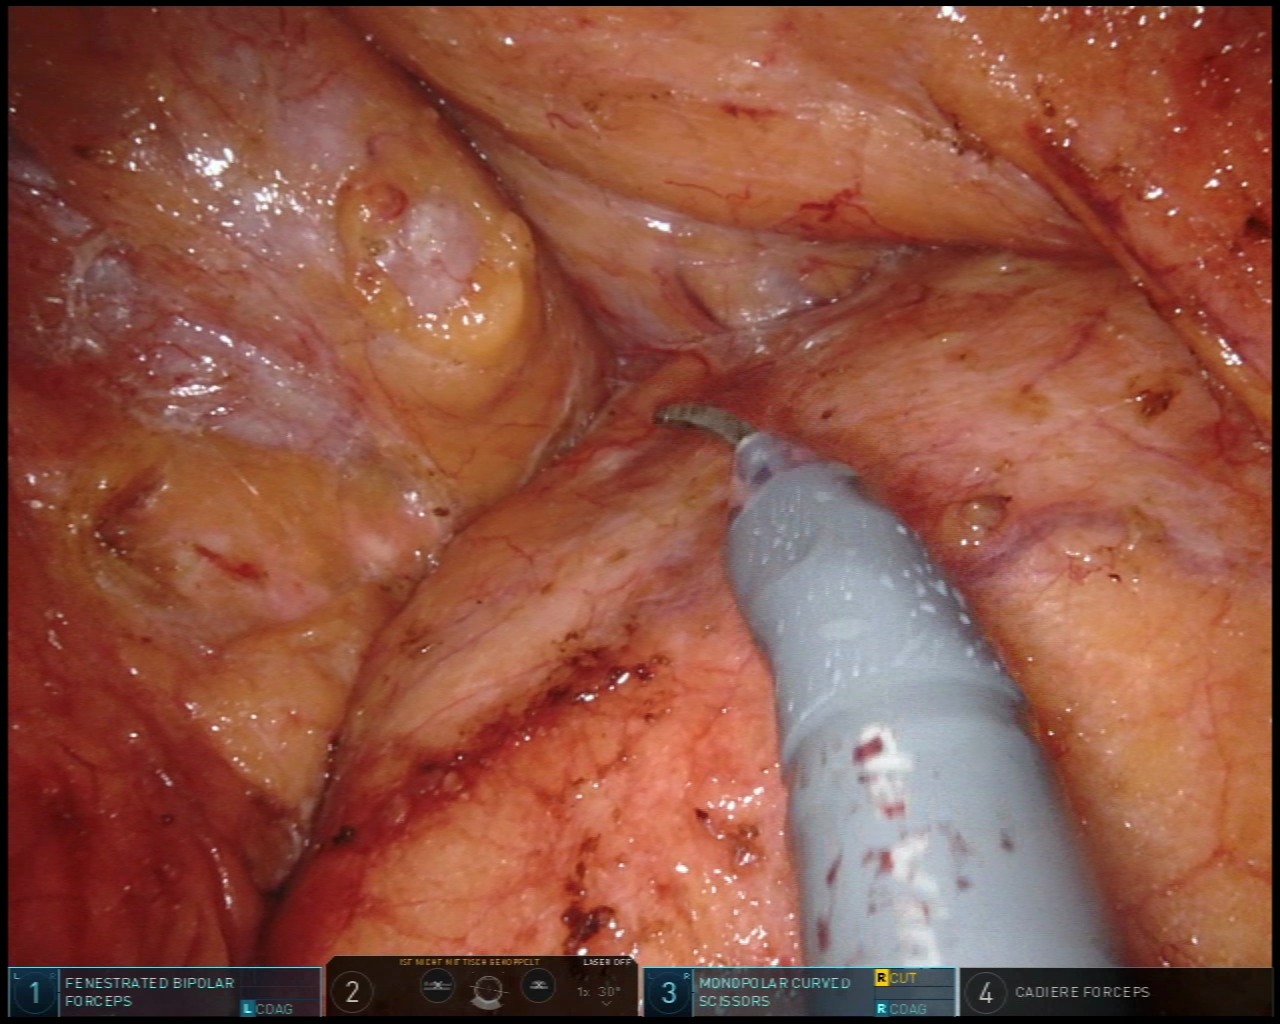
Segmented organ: pancreas
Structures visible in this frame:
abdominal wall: no
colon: yes
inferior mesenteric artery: no
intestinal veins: no
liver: no
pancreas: yes
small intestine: no
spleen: no
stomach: no
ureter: no
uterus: no
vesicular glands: no